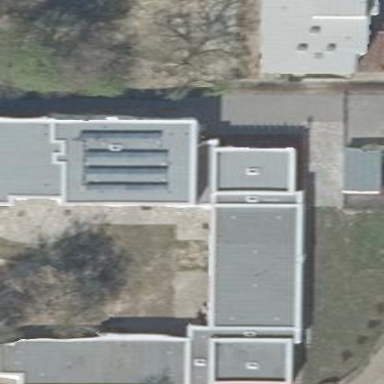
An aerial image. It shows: Flat-roofed kindergarten building.